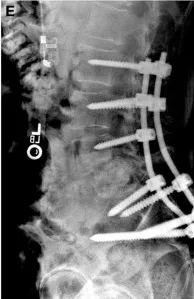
Patient 1. A 67-year-old woman with severe back pain presented after medical treatment of a polymicrobial sacral decubitus ulcer. Preoperative upright radiographs before.
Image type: radiology (x_ray)